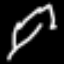
Label: leaf